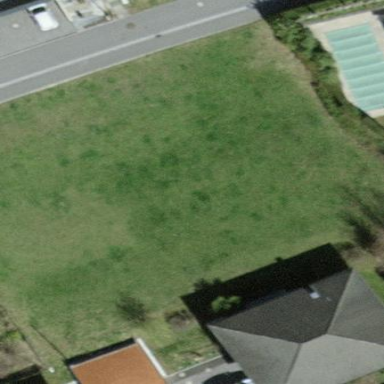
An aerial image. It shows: Area covered with grass.